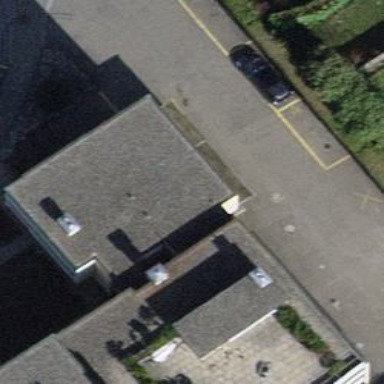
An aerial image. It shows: Post office.